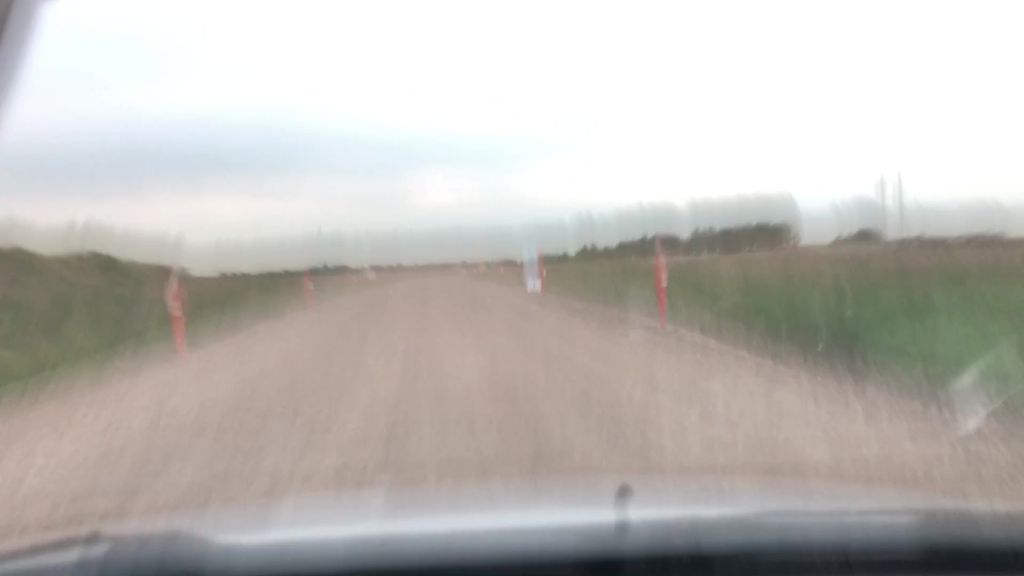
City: edmonton